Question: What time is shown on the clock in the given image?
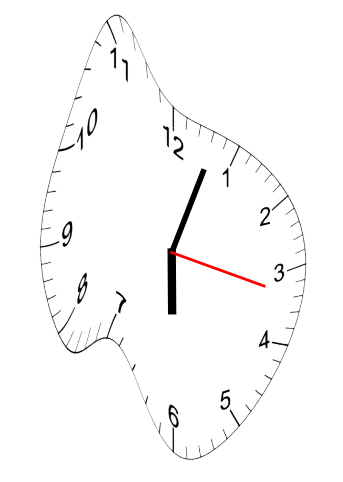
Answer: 06:03:17